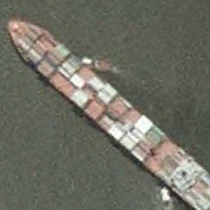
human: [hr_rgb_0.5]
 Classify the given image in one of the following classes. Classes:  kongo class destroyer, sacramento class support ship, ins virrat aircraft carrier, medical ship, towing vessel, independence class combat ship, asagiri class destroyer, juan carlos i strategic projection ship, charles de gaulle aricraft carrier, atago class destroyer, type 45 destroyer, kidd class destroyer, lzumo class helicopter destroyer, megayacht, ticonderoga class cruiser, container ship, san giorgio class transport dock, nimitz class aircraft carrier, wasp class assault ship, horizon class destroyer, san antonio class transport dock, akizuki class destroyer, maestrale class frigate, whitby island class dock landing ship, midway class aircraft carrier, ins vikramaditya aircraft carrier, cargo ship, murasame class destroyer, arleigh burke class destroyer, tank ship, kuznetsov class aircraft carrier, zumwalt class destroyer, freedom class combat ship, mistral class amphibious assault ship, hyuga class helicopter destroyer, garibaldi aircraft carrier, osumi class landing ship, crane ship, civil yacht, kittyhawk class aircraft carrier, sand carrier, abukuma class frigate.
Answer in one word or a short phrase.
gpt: Container ship